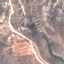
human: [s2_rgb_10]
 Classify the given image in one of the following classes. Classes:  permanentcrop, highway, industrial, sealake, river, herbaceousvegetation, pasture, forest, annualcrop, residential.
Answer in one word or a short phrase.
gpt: HerbaceousVegetation